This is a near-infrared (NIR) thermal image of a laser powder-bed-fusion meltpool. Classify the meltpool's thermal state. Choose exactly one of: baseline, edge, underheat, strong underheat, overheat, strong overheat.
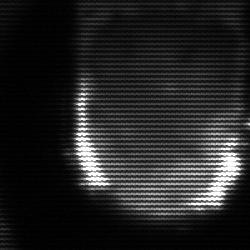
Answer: baseline